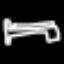
Label: bed